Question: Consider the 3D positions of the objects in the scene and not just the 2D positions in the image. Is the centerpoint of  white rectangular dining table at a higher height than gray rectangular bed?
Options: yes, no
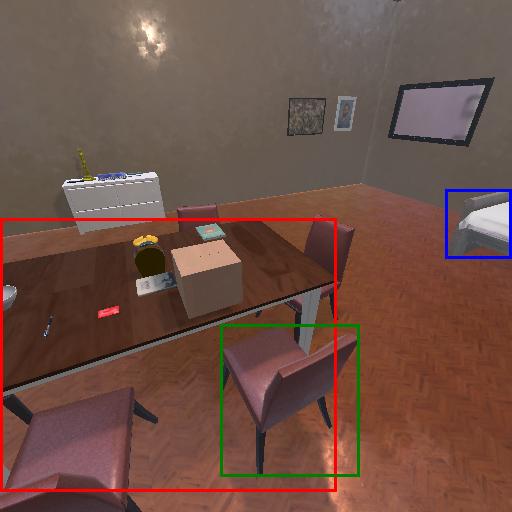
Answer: yes